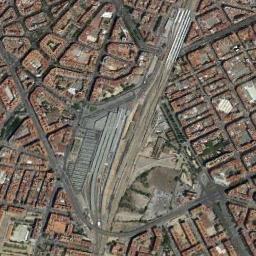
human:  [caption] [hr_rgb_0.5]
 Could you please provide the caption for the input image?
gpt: The railway station with lots of railways is surrounded by a residential area .

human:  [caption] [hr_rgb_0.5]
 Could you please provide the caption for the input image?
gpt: Many buildings are beside the railway station .

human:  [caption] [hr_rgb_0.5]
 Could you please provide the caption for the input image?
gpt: The railway station is next to some buildings .

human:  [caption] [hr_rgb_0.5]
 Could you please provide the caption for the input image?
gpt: A well-equipped railway station in a crowded city .

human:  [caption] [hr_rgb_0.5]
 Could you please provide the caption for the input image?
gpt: There are many brown buildings around the railway station .